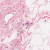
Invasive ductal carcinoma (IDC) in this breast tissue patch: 0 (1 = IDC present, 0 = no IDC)